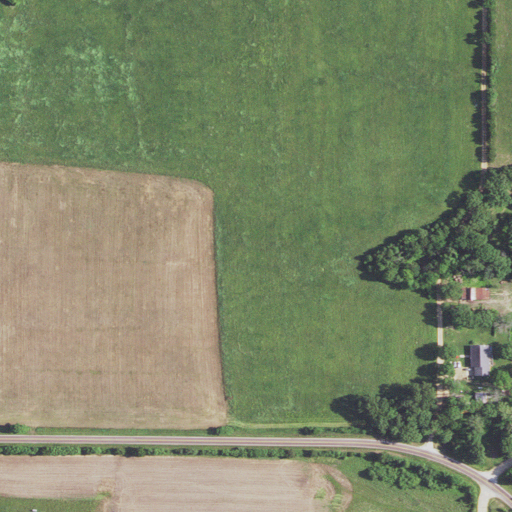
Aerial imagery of ridge(s) in Missouri named Nubbin Ridge containing pasture, cultivated crops, open development, low intensity development, and deciduous forest